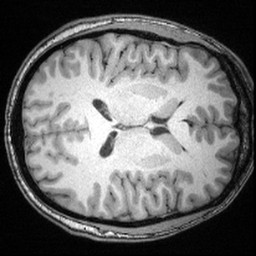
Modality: T1w
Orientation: axial
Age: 27
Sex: male
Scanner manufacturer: siemens
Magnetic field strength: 3 T
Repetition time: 2.4 s
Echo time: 0.00374 s